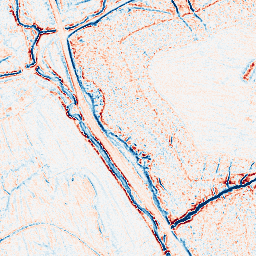
Category: edge_preserving
Decomposition family: anisotropic_diffusion
Decomposition parameters: iterations: 5
kappa: 10
gamma: 0.2
Upsampling method: bspline
Upsampling parameters: scale: 2
Upsampling scale: 2